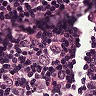
Metastatic tissue present: yes